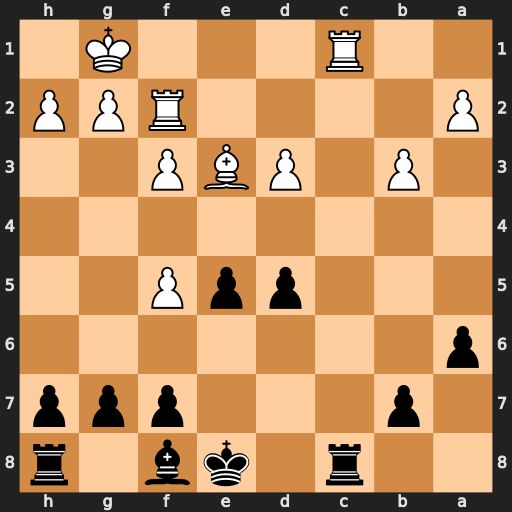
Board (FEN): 2r1kb1r/1p3ppp/p7/3ppP2/8/1P1PBP2/P4RPP/2R3K1
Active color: b
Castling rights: k
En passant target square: -
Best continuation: Rxc1+ Bxc1 Bc5